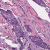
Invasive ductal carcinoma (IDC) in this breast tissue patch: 1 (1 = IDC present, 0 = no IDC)